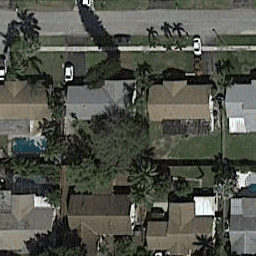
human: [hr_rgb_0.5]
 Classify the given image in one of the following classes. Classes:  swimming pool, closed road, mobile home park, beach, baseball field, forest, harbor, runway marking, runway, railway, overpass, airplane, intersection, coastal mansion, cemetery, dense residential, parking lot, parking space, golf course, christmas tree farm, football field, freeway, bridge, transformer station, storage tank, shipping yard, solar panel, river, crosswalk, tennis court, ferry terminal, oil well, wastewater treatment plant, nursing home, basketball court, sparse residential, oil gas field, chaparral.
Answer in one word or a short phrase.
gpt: dense residential